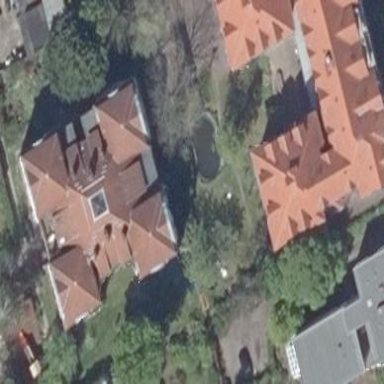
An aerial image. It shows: Residential building.